Interaction volume radius: 5 \u00c5
Interaction volume height: 15 \u00c5
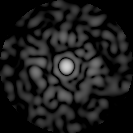
Disorder parameter: 0.8376